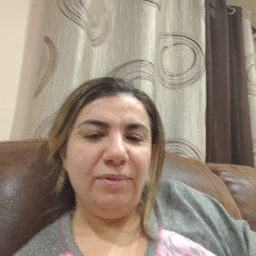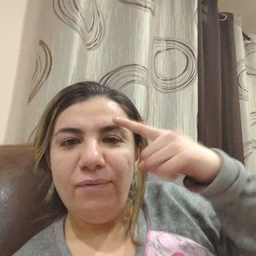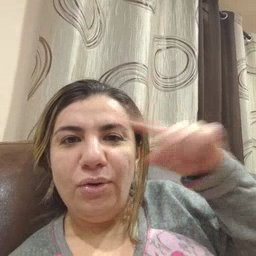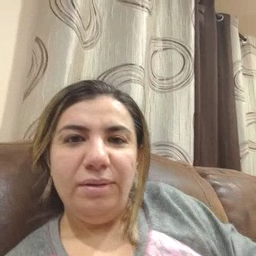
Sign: for